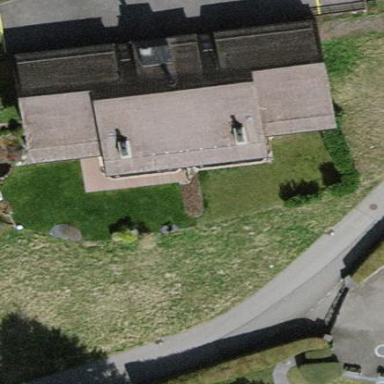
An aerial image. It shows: Semidetached house.